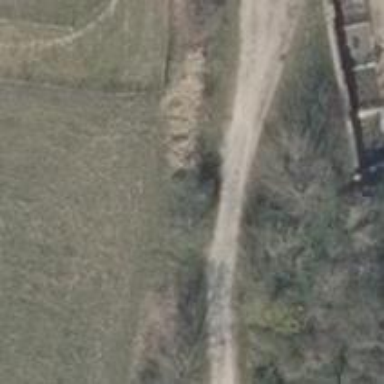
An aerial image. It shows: Dirt footway.